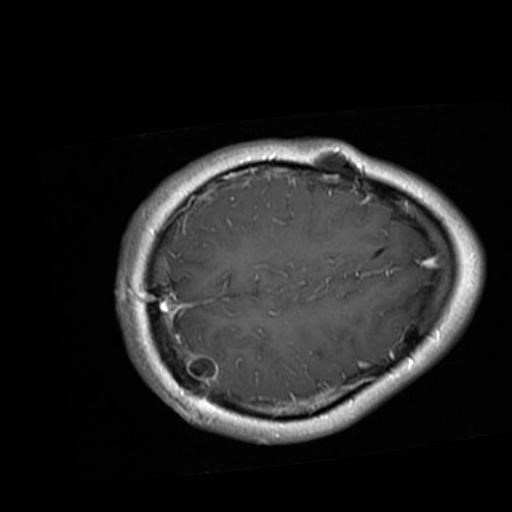
Label: brain_glioma